Question: As you can see in the picture the tabs welcome, alarm etc. Now if the tab is not selected then only we can delete the tab and the delete button will appear only at the time of mouse hover. Now my question is I want to fix it there so that I can delete it by using keyboard ? (here welcome tab is selected, so we can delete any of the tabs). It is an issue of accessibility.

css code:
'''
.js .delete-tab {
background: url(../images/common/remove.png) no-repeat 42%;
cursor: pointer;
display: block;
height: 8px;
position: absolute;
right: 2px;
text-indent: -9999em;
top: 2px;
width: 8px; }
'''
javascript:
'''
_deleteButton: function(obj) {
var instance = this;
obj.append('<span class="delete-tab">X</span>');
var deleteTab = obj.find('.delete-tab');
deleteTab.click(
function(event) {
instance._removePage(this);
}
);
deleteTab.hide();
obj.hover(
function() {
jQuery(this).find('.delete-tab').fadeIn('fast');
},
function() {
jQuery(this).find('.delete-tab').fadeOut('fast');
}
);
},
'''
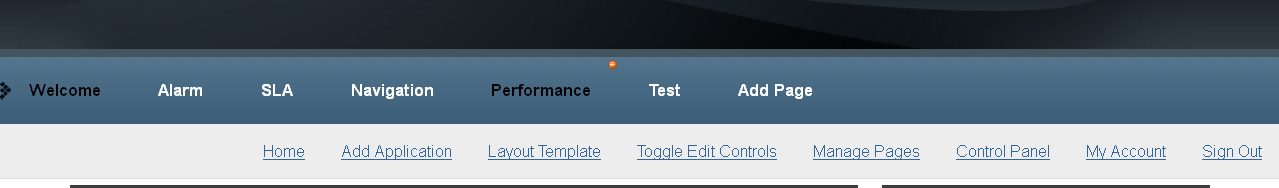
Answer: Well, a quick-and-dirty way is to bind the KeyUp event to the document body, and listen for the delete-key (or whatever key you had in mind).
Ie. do the binding on the "hover-in" state of 'obj.hover', and unbinding on the "hover-out" state.
Edit, added example:
'''
//Add this method somewhere in you code
function getDeleteBtn(e){
if(e.which == 46) //46 == delete btn
alert('delete');
}
obj.hover(
function(){
//Add this....
$('body').bind('keyup', getDeleteBtn);
},
function(){
//And this to your hover statement
$('body').unbind('keyup', getDeleteBtn);
}
);
'''
A quick fiddle: <URL>